Question: To resize items in a <URL>. Those are the four blue circles in the picture below:

But the child vertices are not receiving mouse events. Only the parent item (red square) is getting mouse events.
Here is the definition for 'Item':
'''
Item::Item(QGraphicsItem * parent) :
QGraphicsItem(parent)
{
setFlag(ItemIsMovable);
setFlag(ItemIsSelectable);
setFlag(ItemSendsGeometryChanges);
setCacheMode(DeviceCoordinateCache);
}
void Item::paint(
QPainter *painter, const QStyleOptionGraphicsItem *option, QWidget *widget)
{
painter->fillRect(option->rect,Qt::red);
}
QVariant Item::itemChange(GraphicsItemChange change, const QVariant & value)
{
switch(change)
{
case QGraphicsItem::ItemSelectedHasChanged:
qWarning() << "item: " + value.toString();
updateVertices(value.toBool());
break;
default:
break;
}
return QGraphicsItem::itemChange(change, value);
}
void Item::updateVertices(bool visible) {
if(visible) {
if(vertices.length() == 0) {
for(int i = 0; i < 4; i++)
vertices.append(new Vertice(this));
} else
for(int i = 0; i < 4; i++)
vertices[i]->setVisible(true);
QRectF rect = boundingRect();
vertices[0]->setPos(rect.topLeft());
vertices[1]->setPos(rect.topRight());
vertices[2]->setPos(rect.bottomLeft());
vertices[3]->setPos(rect.bottomRight());
} else {
for(int i = 0; i < 4; i++) {
p_vertices[i]->setVisible(false);
}
}
}
'''
While here is the definition for 'Vertice':
'''
Vertice::Vertice(QGraphicsItem * parent) :
QGraphicsItem(parent)
{
setFlag(ItemIsMovable);
setFlag(ItemIsSelectable);
setFlag(ItemSendsGeometryChanges);
}
void Vertice::paint(
QPainter *painter, const QStyleOptionGraphicsItem *option, QWidget *widget)
{
painter->setBrush(Qt::blue);
painter->setPen(Qt::darkGray);
painter->drawEllipse(-5,-5,10,10);
}
QVariant Vertice::itemChange(GraphicsItemChange change, const QVariant & value)
{
switch(change) {
case QGraphicsItem::ItemSelectedHasChanged:
qWarning() << "vertex: " + value.toString(); // never happened
break;
default:
break;
}
}
'''
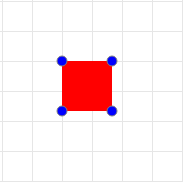
Answer: You say that your child items aren't getting mouse events, but they are. You can verify this by adding a 'void mousePressEvent(QGraphicsSceneMouseEvent * event)' to Vertice and noticing that it is getting called.
Your problem is that Qt is ignoring the 'ItemIsMovable' flag on a child QGraphicsItem. It's not even setting the flag when you ask.
You can verify this by changing your Vertice constructor:
'''
Vertice::Vertice(QGraphicsItem * parent) :
QGraphicsItem(parent)
{
setFlag(ItemIsMovable);
Q_ASSERT(flags() & ItemIsMovable); // fails
setFlag(ItemIsSelectable);
setFlag(ItemSendsGeometryChanges);
}
'''
Now why would that be? As the programming Jedi say:
<URL>
Notice that one of the things it does when flags are set is it offers that to 'itemChange' to inspect with an 'ItemFlagsChange' notification. Not only that, but it allows the flags to be overwritten by the result of that call. But look at your implementation of itemChange() on Vertice:
'''
QVariant Vertice::itemChange(GraphicsItemChange change, const QVariant & value)
{
switch(change) {
case QGraphicsItem::ItemSelectedHasChanged:
qWarning() << "vertex: " + value.toString(); // never happened
break;
default:
break;
}
}
'''
Uh-oh. No return result! Add this line to the end, as you have in your Item:
'''
return QGraphicsItem::itemChange(change, value);
'''
...and there you have it. Other notes:
- Singular of "Vertices" <URL>- Qt source is fairly readable and well-organized, so do get into the habit of looking at it...!